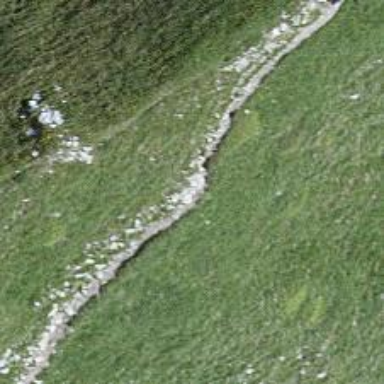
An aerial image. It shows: Earth path with excellent trail visibility.